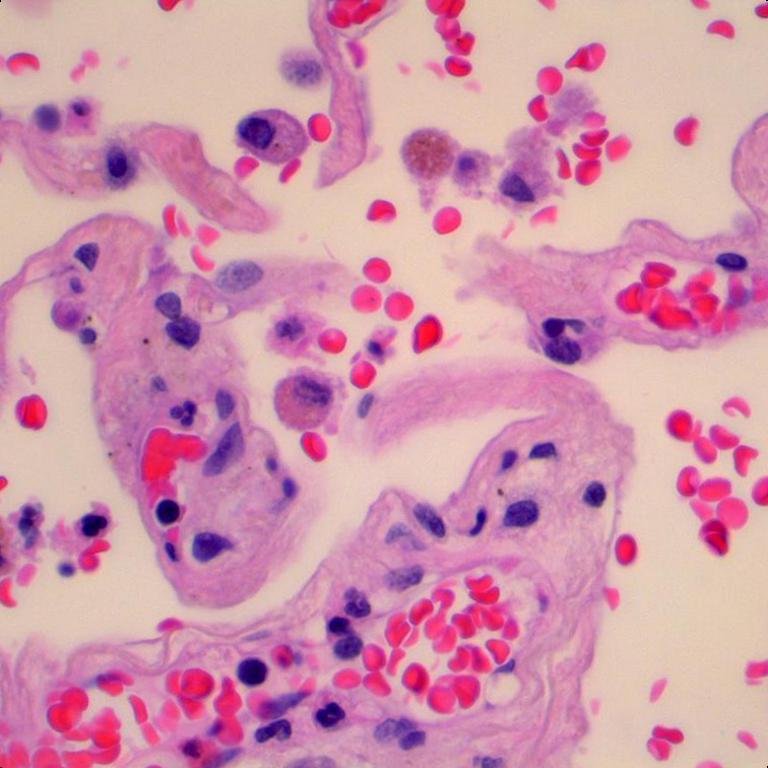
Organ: lung
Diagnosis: benign